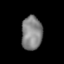
Tissue: lung
Cell type: Epithelial cells
Senescence score: 0.2133
Nuclear area (px): 688
Mean DAPI intensity: 131.557